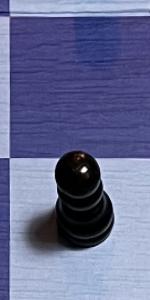
Label: Pawn_Black